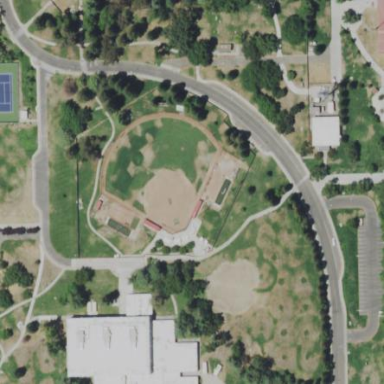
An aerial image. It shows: Softball pitch for leisure land activities.